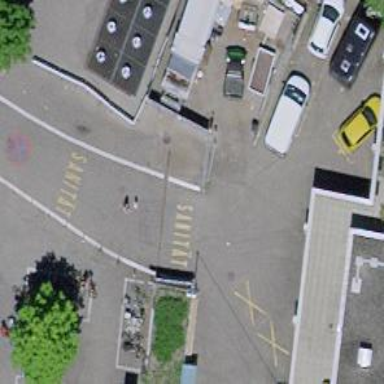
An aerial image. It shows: Entrance with barrier.